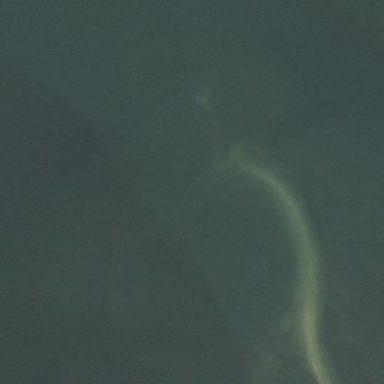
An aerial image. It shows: Shoal with sandy surface.